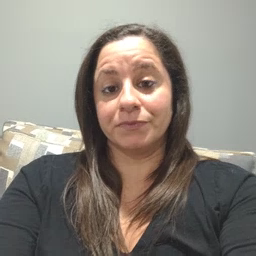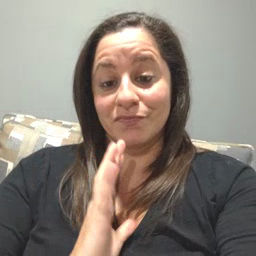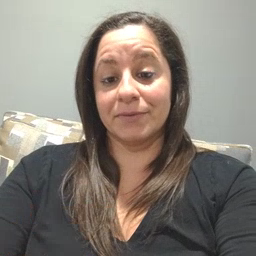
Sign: fine